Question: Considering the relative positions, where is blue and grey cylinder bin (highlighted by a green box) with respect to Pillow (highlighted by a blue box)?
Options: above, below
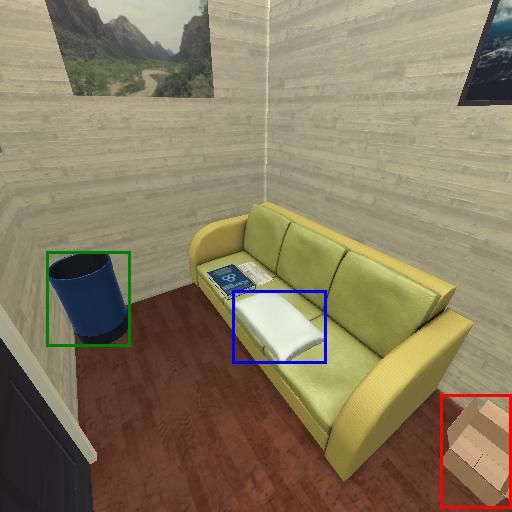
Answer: above